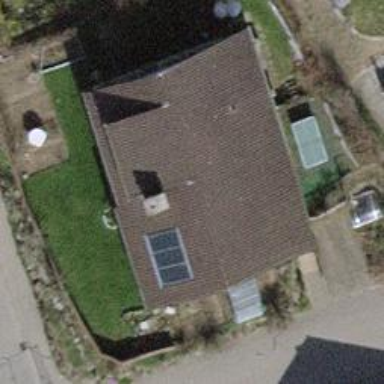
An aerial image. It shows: Small solar photovoltaic panel generator on the roof of building.